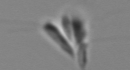
Label: Dinobryon